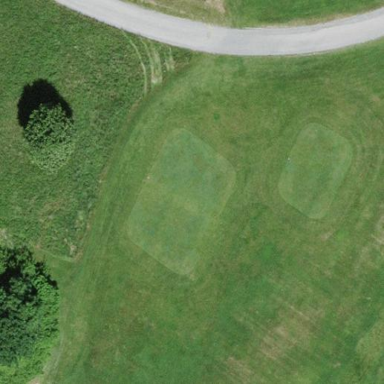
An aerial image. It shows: Grassy area designated as golf tee.